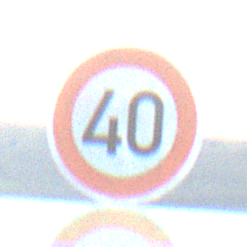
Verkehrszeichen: Geschwindigkeit40
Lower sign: UeberholverbotKraftfahrzeuge
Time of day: SunriseSunset
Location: Outdoor (RoadRail)
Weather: PartlyCloudy
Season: NotSpecified
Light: Natural